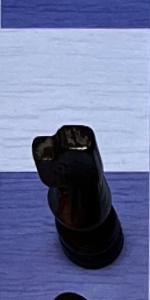
Label: Knight_Black